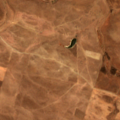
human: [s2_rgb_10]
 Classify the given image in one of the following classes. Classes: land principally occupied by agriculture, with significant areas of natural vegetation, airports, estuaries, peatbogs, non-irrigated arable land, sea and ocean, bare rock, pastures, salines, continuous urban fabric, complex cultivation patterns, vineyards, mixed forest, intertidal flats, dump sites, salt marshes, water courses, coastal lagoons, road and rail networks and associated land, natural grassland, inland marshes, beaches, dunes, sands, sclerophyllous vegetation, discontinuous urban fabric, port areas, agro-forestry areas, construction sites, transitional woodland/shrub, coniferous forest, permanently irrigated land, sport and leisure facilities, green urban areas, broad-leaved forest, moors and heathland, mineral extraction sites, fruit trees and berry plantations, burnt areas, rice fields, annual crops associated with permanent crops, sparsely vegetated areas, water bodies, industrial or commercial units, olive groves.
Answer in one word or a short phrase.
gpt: non-irrigated arable land, land principally occupied by agriculture, with significant areas of natural vegetation